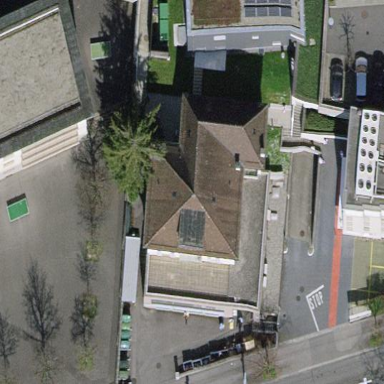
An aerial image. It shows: Hospital building with hipped roof.